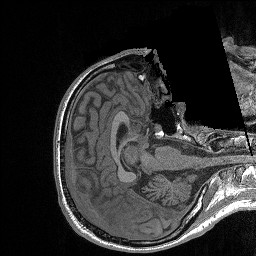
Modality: FLASH
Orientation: axial
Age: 29
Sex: male